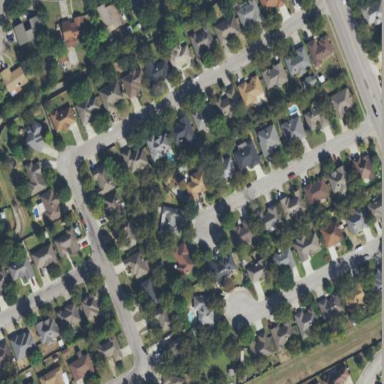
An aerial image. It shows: Residential area in subdivision.